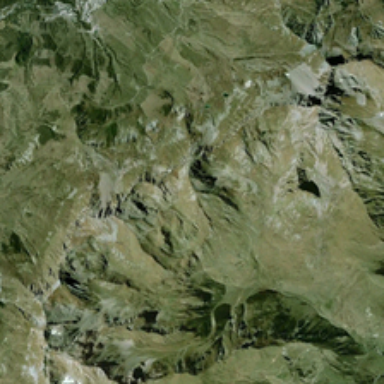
It is a large piece of green mountain .